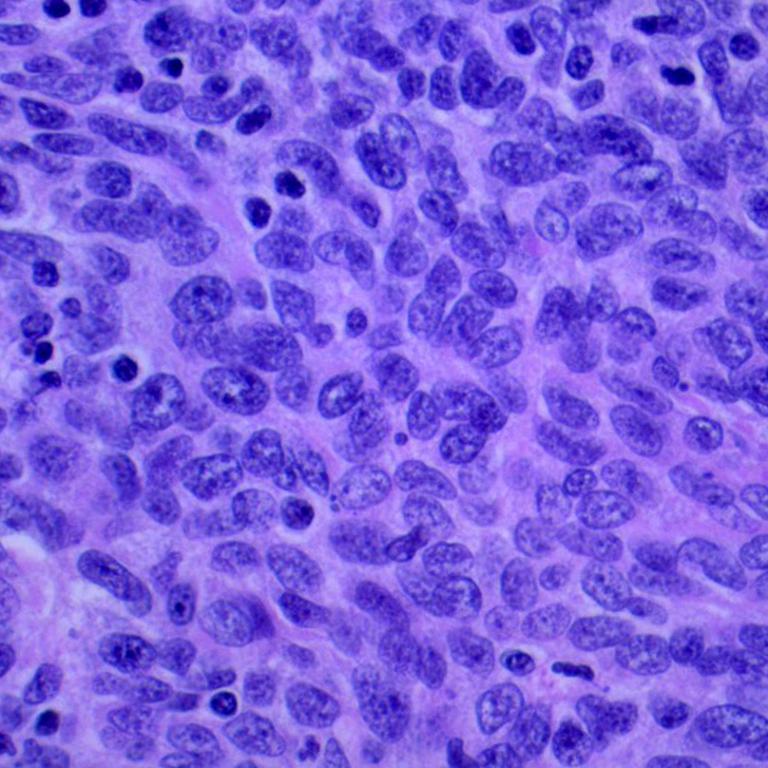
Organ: lung
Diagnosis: squamous carcinomas